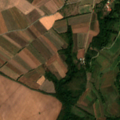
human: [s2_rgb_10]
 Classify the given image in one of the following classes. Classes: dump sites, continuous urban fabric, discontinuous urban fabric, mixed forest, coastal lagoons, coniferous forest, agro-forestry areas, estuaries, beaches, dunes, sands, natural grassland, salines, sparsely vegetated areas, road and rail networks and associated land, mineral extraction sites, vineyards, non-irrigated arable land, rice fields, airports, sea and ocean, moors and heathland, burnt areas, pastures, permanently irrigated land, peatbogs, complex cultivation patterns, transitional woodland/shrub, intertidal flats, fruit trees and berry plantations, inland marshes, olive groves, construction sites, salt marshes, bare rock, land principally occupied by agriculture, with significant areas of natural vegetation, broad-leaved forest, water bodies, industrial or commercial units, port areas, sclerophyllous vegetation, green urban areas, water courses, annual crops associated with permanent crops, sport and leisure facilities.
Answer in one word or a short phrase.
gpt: discontinuous urban fabric, non-irrigated arable land, land principally occupied by agriculture, with significant areas of natural vegetation, broad-leaved forest